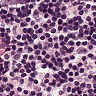
Metastatic tissue present: no